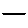
Label: line